Question: I'm looking to hide variable products price range only on the single product pages for the product that is currently being viewed. I do not want the price range to be disabled for all the products listed in the "Related Products" below and any products listed in the widgets in the footer as well.
Everyone of the snippets I've found so far hides the price range for every product listed on the single products page. It also hides the price completely from view from the variable products that have the exact same price for all of them since they do not display below the drop down when selected.
Here is an example of a snippet I've found:
'''
/*
Disable Variable Product Price Range completely:
*/
add_filter( 'woocommerce_variable_sale_price_html', 'my_remove_variation_price', 10, 2 );
add_filter( 'woocommerce_variable_price_html', 'my_remove_variation_price', 10, 2 );
function my_remove_variation_price( $price ) {
$price = '';
return $price;
}
'''
Example of price issue below:

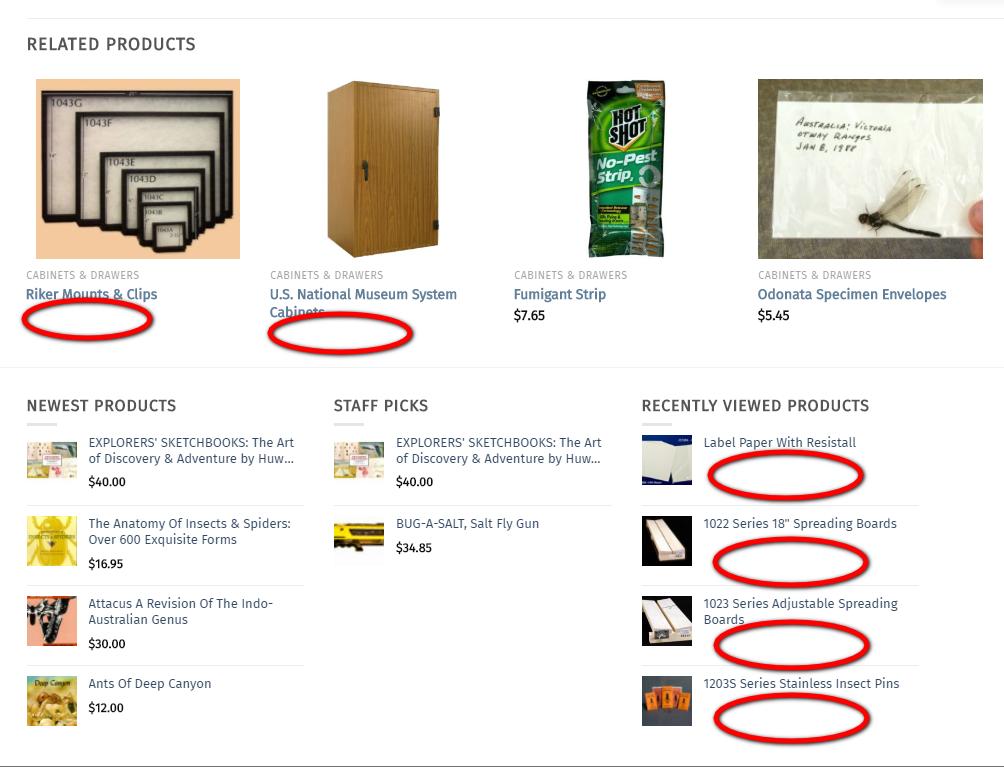
Answer: Let's look on <URL>. The price range is a part of the single product summary. The 'woocommerce_single_product_summary' hook consists of:
'''
* @hooked woocommerce_template_single_title - 5
* @hooked woocommerce_template_single_rating - 10
* @hooked woocommerce_template_single_price - 10
* @hooked woocommerce_template_single_excerpt - 20
* @hooked woocommerce_template_single_add_to_cart - 30
* @hooked woocommerce_template_single_meta - 40
* @hooked woocommerce_template_single_sharing - 50
'''
And the 'woocommerce_template_single_price' function adds the 'single-product/price.php' template-part.
So we have two ways:
## 1. Remove this template part for variable products only
'''
add_action( 'woocommerce_before_single_product', 'my_remove_variation_price' );
function my_remove_variation_price() {
global $product;
if ( $product->is_type( 'variable' ) ) {
remove_action( 'woocommerce_single_product_summary', 'woocommerce_template_single_price' );
}
}
'''
## 2. Or edit the template part itself
Copy 'wp-content/plugins/woocommerce/templates/single-product/price.php' to 'wp-content/themes/YOUR_THEME/woocommerce/single-product/price.php' and replace this code fragment
'''
<p class="price"><?php echo $product->get_price_html(); ?></p>
'''
with this one
'''
<?php if ( ! $product->is_type( 'variable' ) ) : ?>
<p class="price"><?php echo $product->get_price_html(); ?></p>
<?php endif; ?>
'''